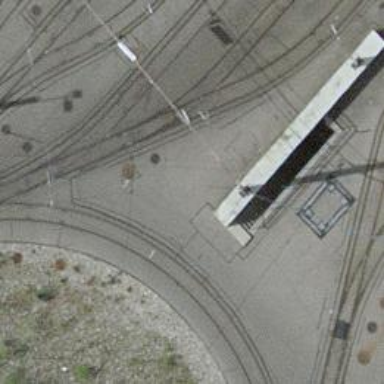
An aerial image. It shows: Tram railway with 1 track passing through service yard. The railway is electrified with contact line.